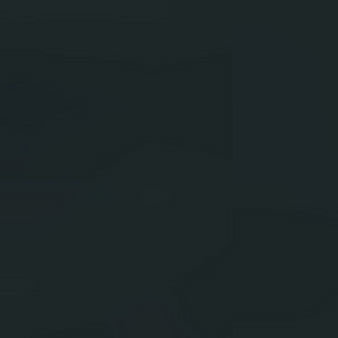
Label: other